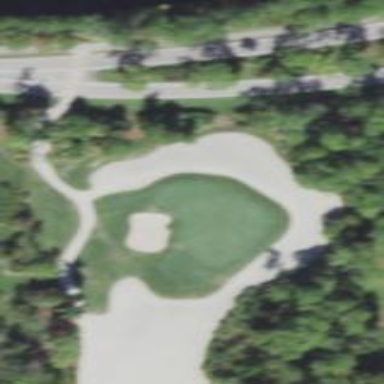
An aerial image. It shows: Rough grassy area used for golf.